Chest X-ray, PA view. Patient: 30 years old, sex M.
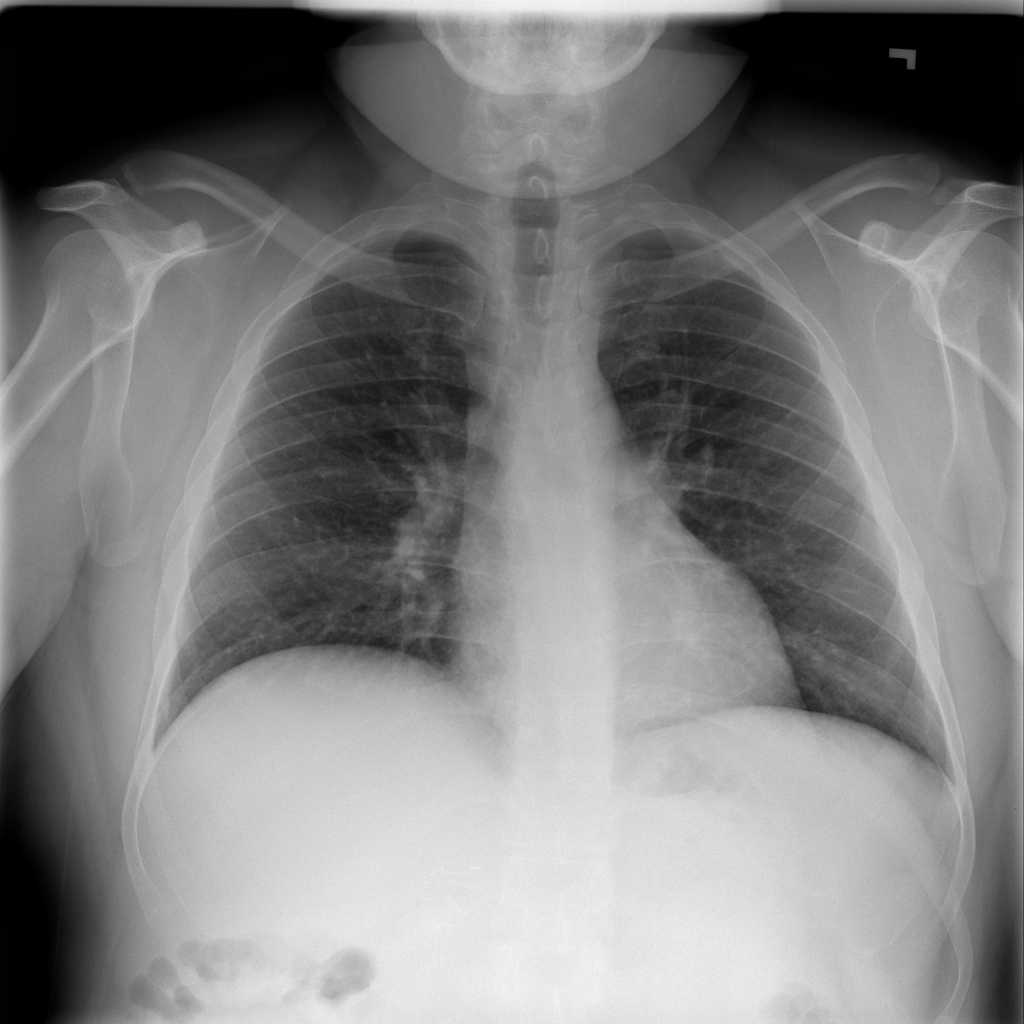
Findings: No Finding